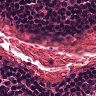
Metastatic tissue present: yes